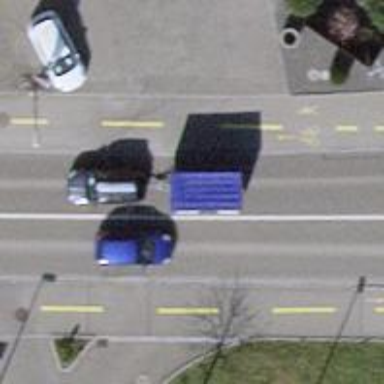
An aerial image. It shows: Primary highway with asphalt surface. There is separate sidewalk and cycle track.